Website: home-depot
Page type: payment
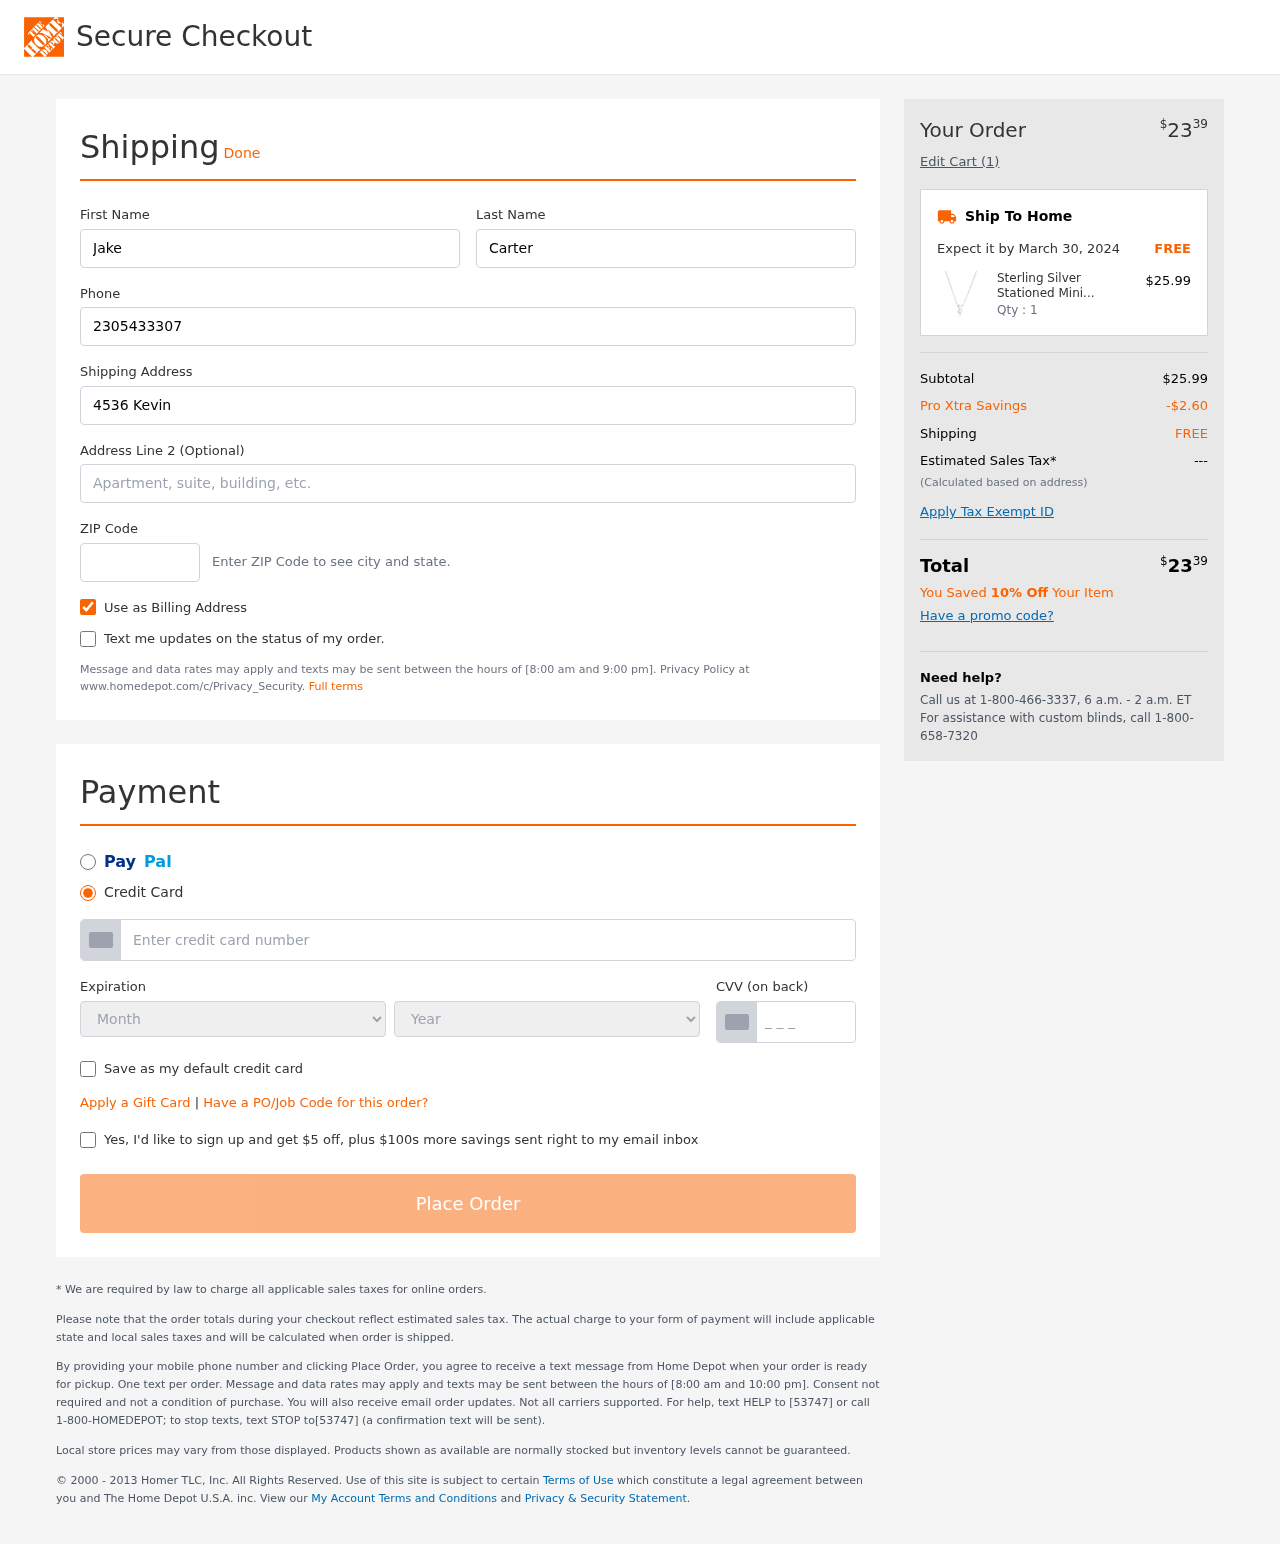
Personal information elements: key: PII_CARD_CVV
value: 250
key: PII_CARD_EXPIRY_MONTH
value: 01
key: PII_CARD_EXPIRY_YEAR
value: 30
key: PII_CARD_NUMBER
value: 6011 2186 2867 6423
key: PII_FIRSTNAME
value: Jake
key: PII_LASTNAME
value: Carter
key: PII_PHONE
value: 2305433307
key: PII_POSTCODE
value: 32491
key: PII_STREET
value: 4536 Kevin Parkway
Product elements: key: PRODUCT1_NAME
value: Sterling Silver Stationed Mini State New Jersey Pendant Necklace, 17"+2.5" Extender
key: PRODUCT1_PRICE
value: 25.99
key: PRODUCT1_QUANTITY
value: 1
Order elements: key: ORDER_TOTAL
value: $2339
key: ORDER_NUM_ITEMS
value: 1
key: ORDER_DELIVERY_DATE
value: March 30, 2024
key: ORDER_SUBTOTAL
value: $25.99
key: ORDER_DISCOUNT
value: -$2.60
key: ORDER_SHIPPING_COST
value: FREE